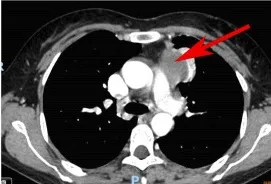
3 months. After treatment with Lorlatinib.
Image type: radiology (ct)